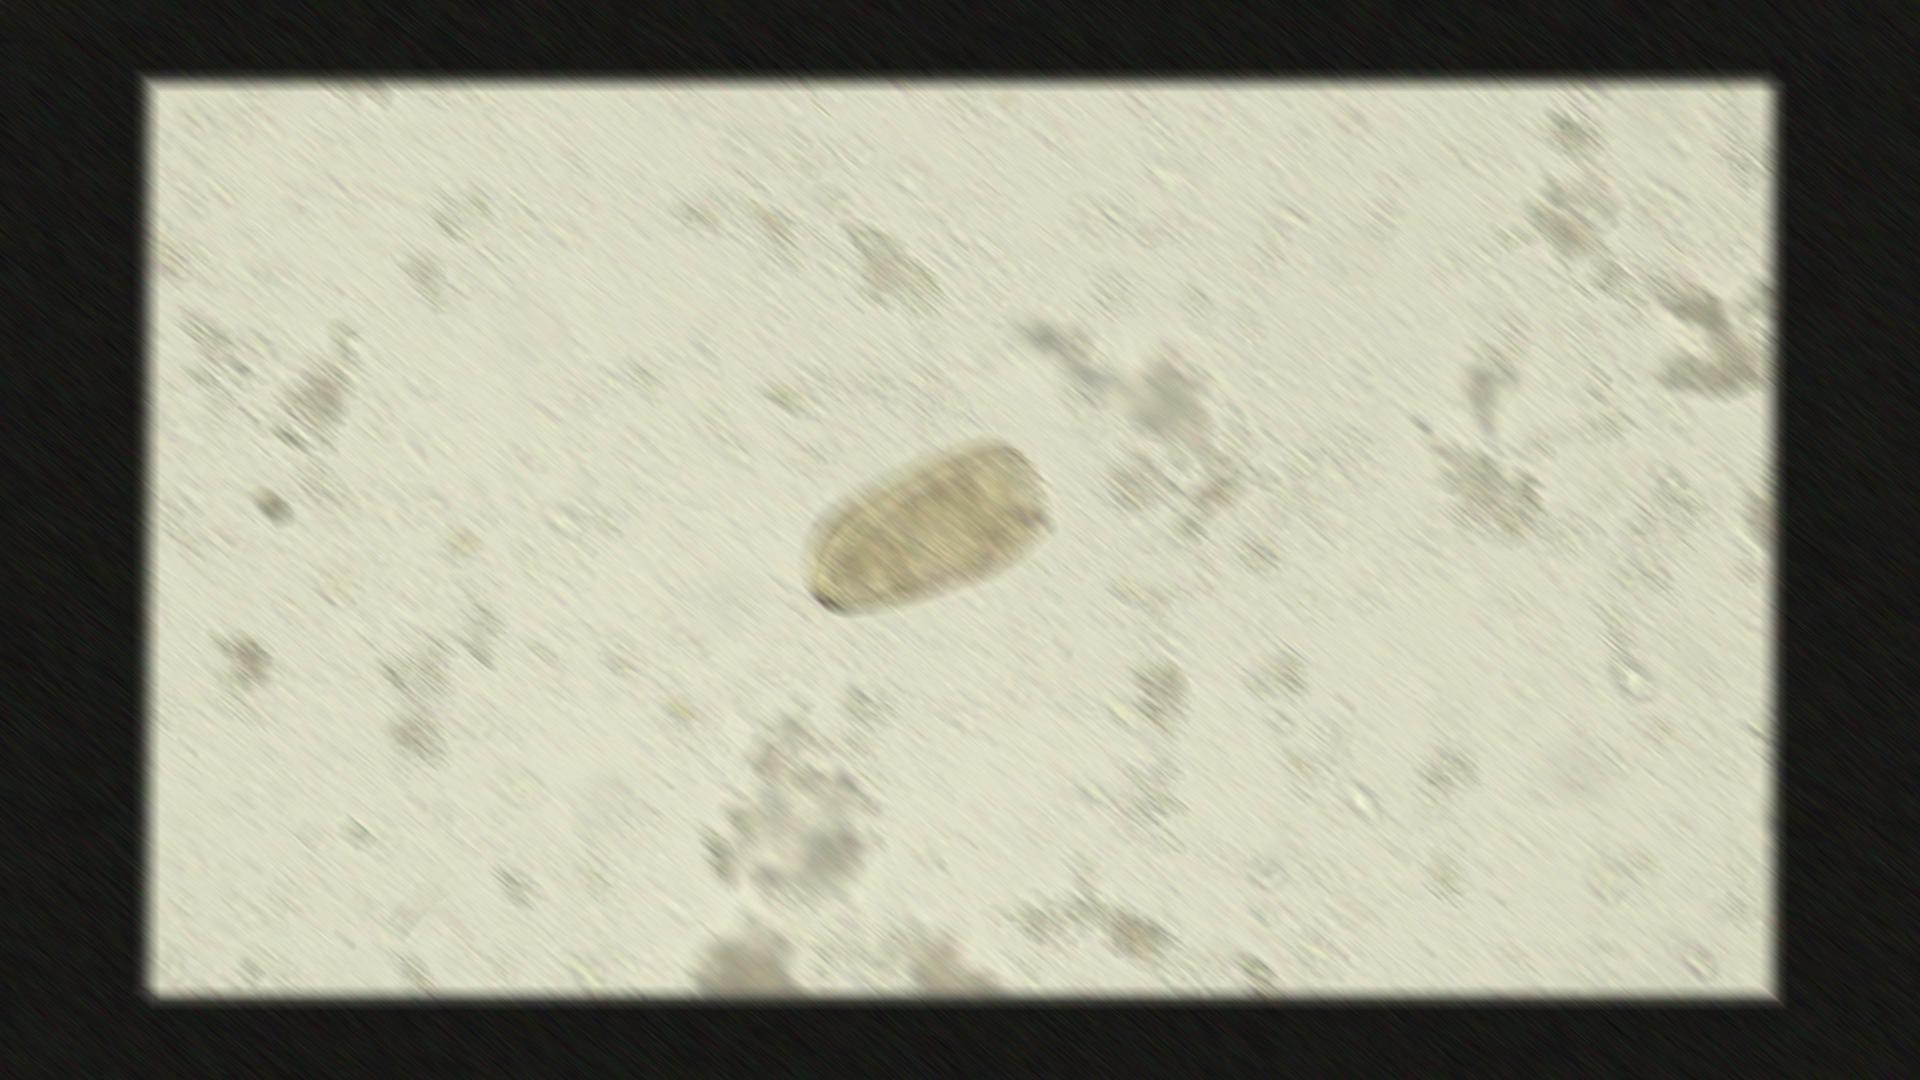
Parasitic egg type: Paragonimus spp